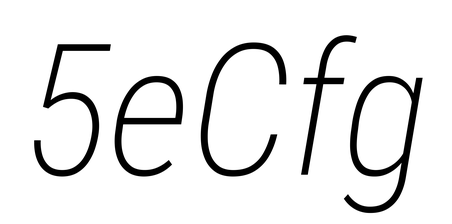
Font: Roboto-Italic_Condensed_ExtraLight_Italic